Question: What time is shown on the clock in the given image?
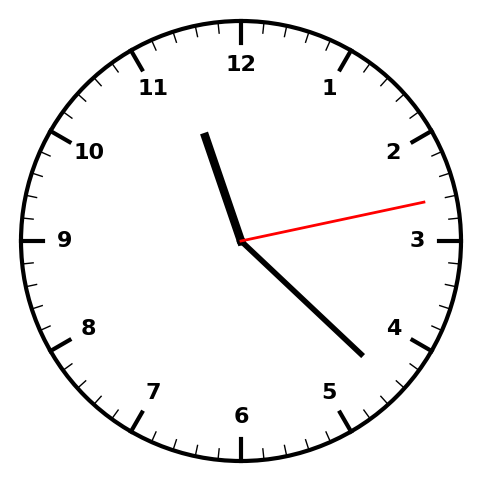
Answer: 11:22:13